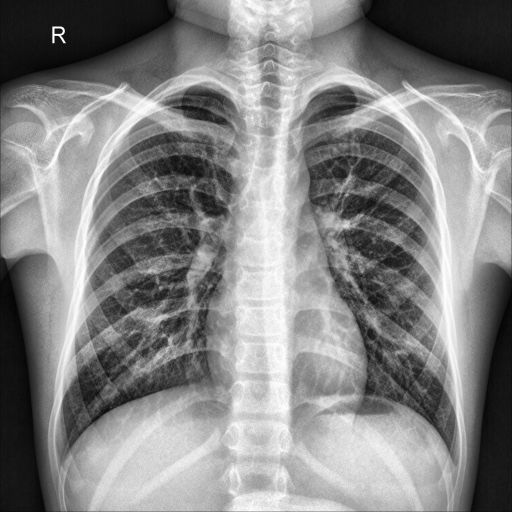
Finding: NORMAL